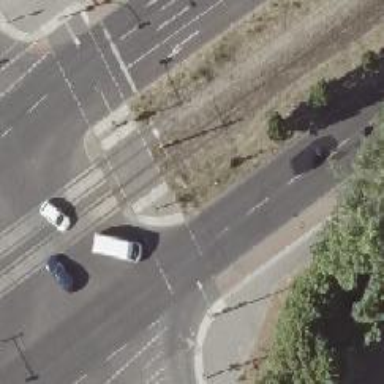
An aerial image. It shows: Tram crossing with traffic signals.